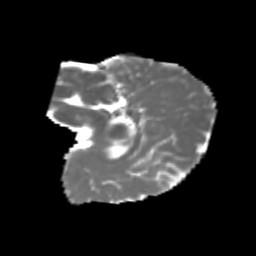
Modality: MD
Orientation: sagittal
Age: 8
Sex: female
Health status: healthy